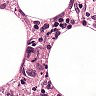
Metastatic tissue present: yes